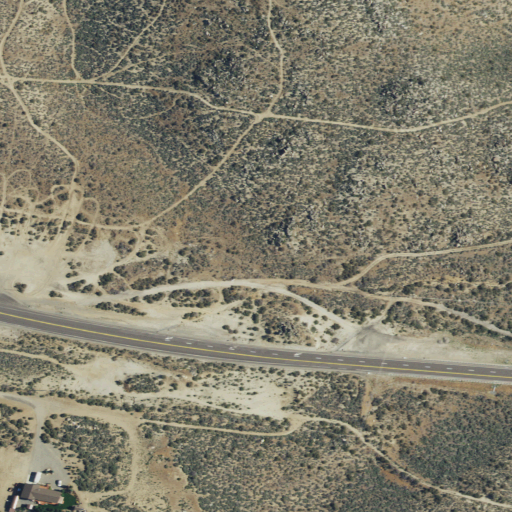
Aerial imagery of gap in California named Beckwourth Pass containing shrub, grassland, low intensity development, open development, and medium intensity development